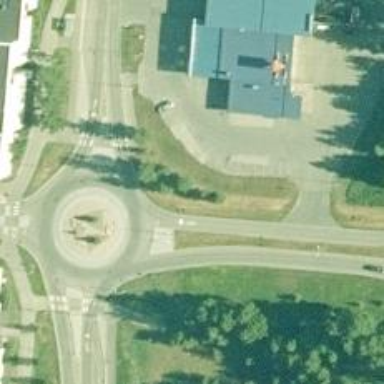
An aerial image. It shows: Tertiary road made of asphalt leading to roundabout junction.